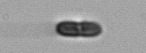
Label: pennate